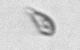
Label: Cryptophyta